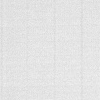
Atmospheric dust classification: dusty